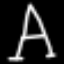
Label: The Eiffel Tower